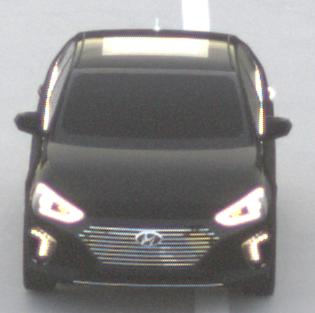
Make: Hyundai
Model: IONIQ Hybrid
Detailed model: IONIQ (AE) Hybrid
Model produced from: 2016/10
Model produced until: 2018/08
Doors: 5
Color: black
Road condition: dry road
Daytime: sunrise or sunset
Contrast: low contrast